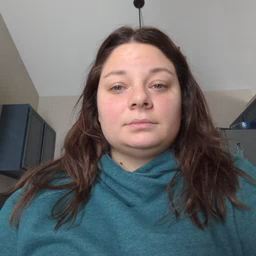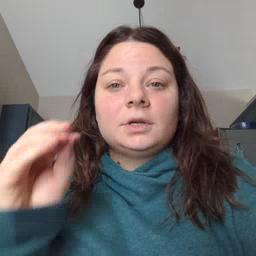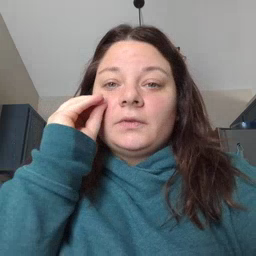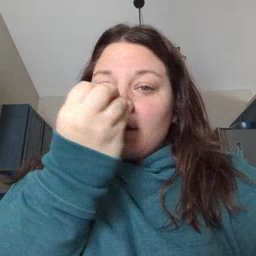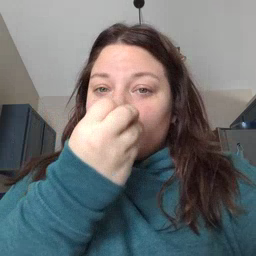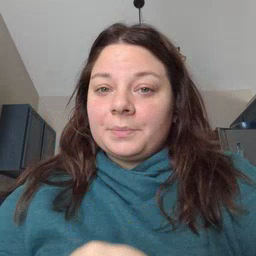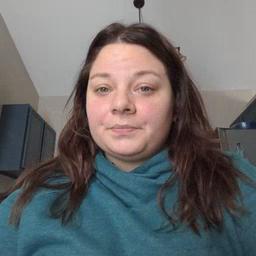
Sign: flower